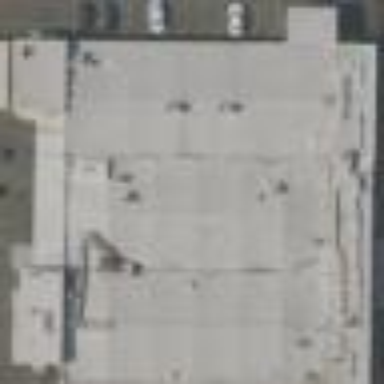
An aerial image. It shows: Industrial building.